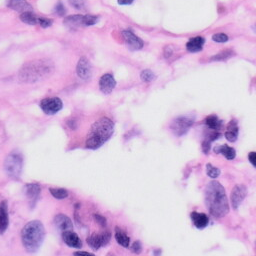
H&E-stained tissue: Skin